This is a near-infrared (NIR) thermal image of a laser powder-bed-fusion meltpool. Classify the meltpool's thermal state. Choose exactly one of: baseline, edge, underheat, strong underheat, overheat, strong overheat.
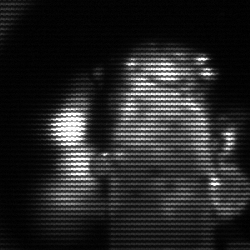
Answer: strong underheat